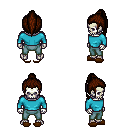
a pixel art fantasy rpg character, male body template, skeleton, teal long-sleeve shirt, teal pants, brown long topknot hairstyle, brown slippers, four views (front, back, left, right), 2x2 character sprite sheet, small pixel art, hard edges, no anti-aliasing